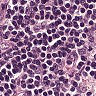
Metastatic tissue present: no